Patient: sex M, age 52
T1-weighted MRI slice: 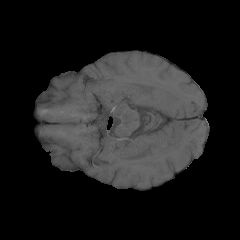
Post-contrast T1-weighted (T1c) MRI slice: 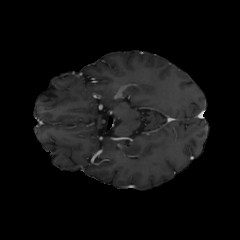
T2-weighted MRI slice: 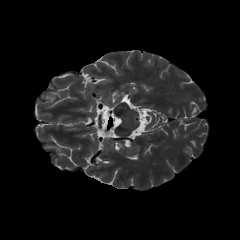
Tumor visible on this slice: no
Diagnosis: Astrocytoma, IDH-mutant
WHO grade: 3